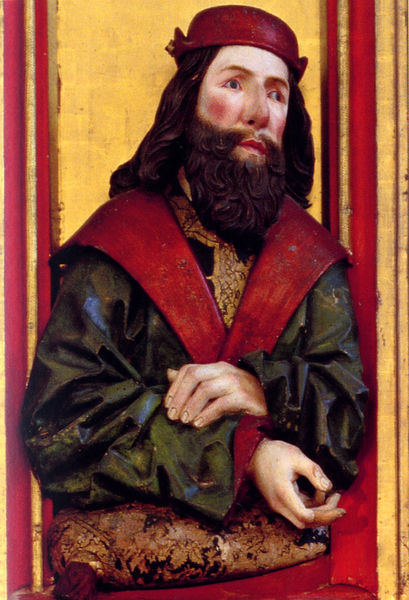
Titel: Hochaltar, Reliefbüste des regierenden württembergischen Grafen Eberhard V. im Bart, im Auszug der inneren Flügel
Künstler: Michel Erhart
Standort: Blaubeuren
Institution: ehemalige Abteikirche St. Johannes d.T.
Schlagwörter: hand, mann, umhang, gelb, grün, sitzen, ausschnitt, braun, bunt, fenster, finger, frisur, haar, hell, hintergrund, holz, hut, mund, nase, schwarz, stirn, blick, rot, muster, bart, kappe, mütze, arm, augen, falten, gesicht, inkarnat, kragen, mensch, rahmen, vollbart, hände, porträt, spiegel, figur, gewand, gold, haare, halbfigur, mantel, realismus, person, augenbrauen, brustbild, lippen, locken, rosa, rouge, seide, skulptur, statue, schärpe, kopfbedeckung, relief, farbig, wangen, man, backen, rand, kissen, detail, brauen, büste, robe, faltenwurf, plastik, revers, bemalt, foto, fotografie, photographie, vergoldet, religion, plastisch, kardinal, brokat, österreich, altar, schnitzerei, photo, fragment, fingernägel, farbfoto, gotisch, jesus, heiliger, gefasst, fassung, goldgrund, ikone, süddeutschland, schnitzwerk, and, altarfigur, rote wangen, red, rotkäppchen, apostel, figure, schnitzfigur, farbigg, efasst, kanerluren, mauerw, sad, beard, eye, hair, green, coat, eyes, hands, nails, hat, blick zum himmel, össtereich, arms, fingers, brows, cheek, lips, nail